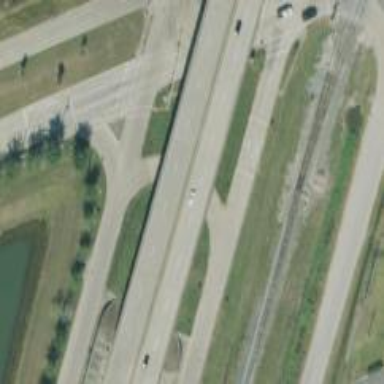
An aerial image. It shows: Primary link highway.